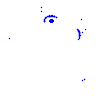
Particle: kaon